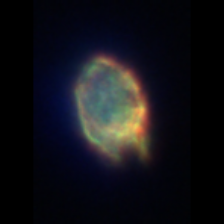
Taxon: Ciliates
Group: Other